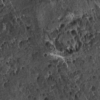
Label: not_dusty